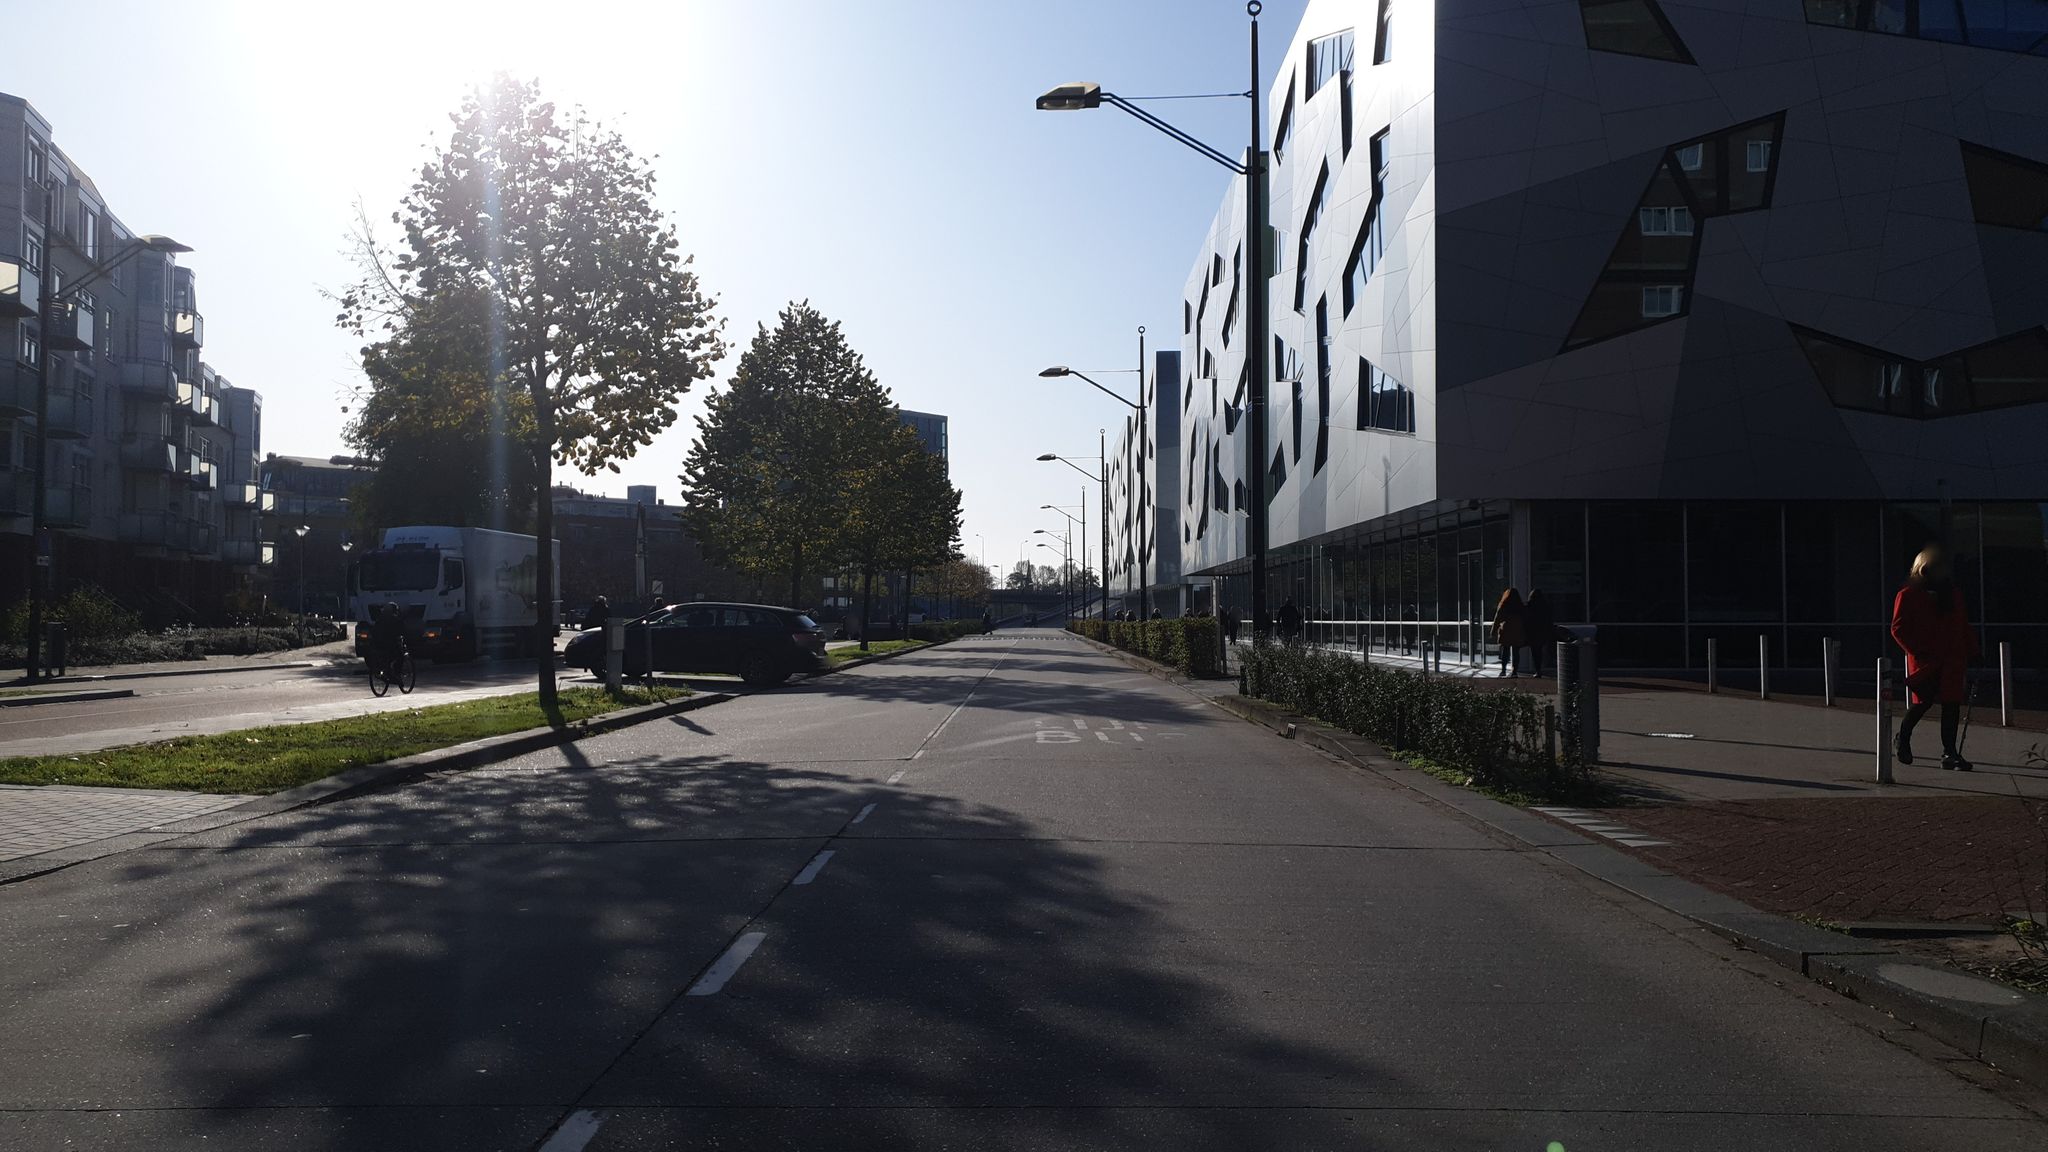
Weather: clear
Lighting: day
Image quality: good
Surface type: cycling surface
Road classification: busway
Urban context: urban centre
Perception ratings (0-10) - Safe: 3.55, Lively: 8.17, Beautiful: 8.78, Boring: 3.41, Depressing: 3.61, Wealthy: 7.82